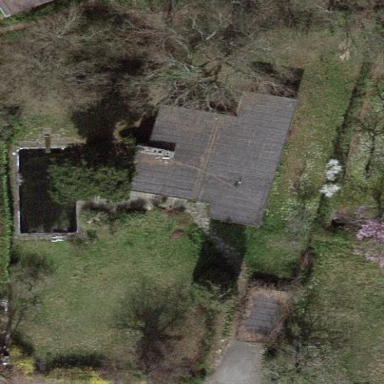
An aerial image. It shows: Garden surrounded by fence.